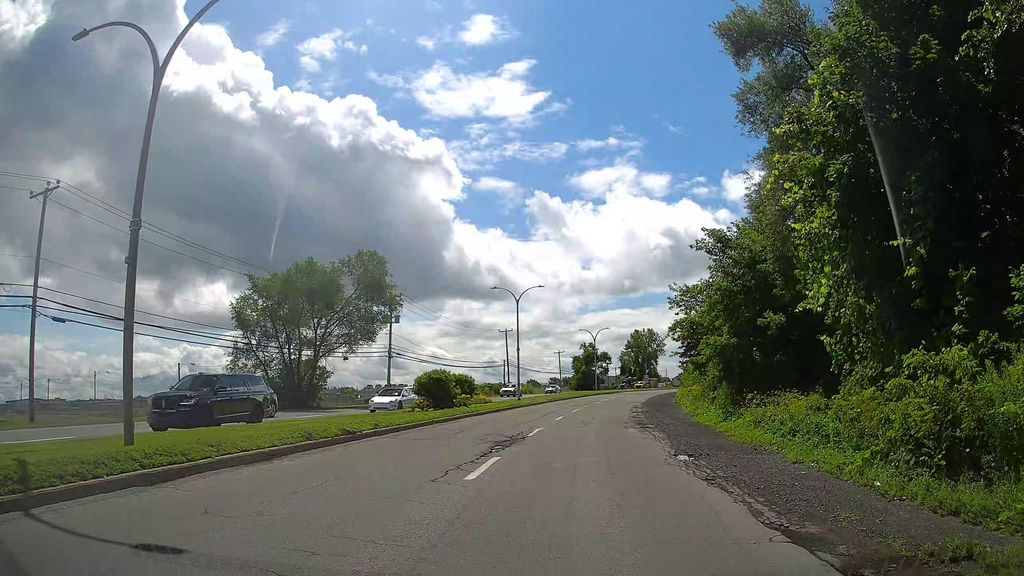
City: montreal